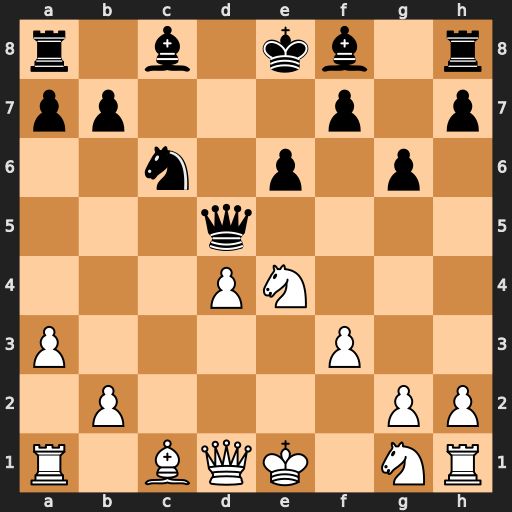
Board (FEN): r1b1kb1r/pp3p1p/2n1p1p1/3q4/3PN3/P4P2/1P4PP/R1BQK1NR
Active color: w
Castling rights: KQkq
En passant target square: -
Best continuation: Nf6+ Ke7 Nxd5+